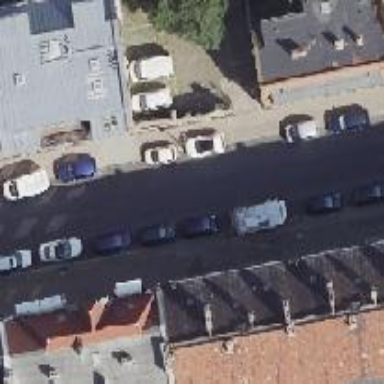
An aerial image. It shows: There is parking obstacle present.